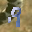
Label: 9